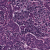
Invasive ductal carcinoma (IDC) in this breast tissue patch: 1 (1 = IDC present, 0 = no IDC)